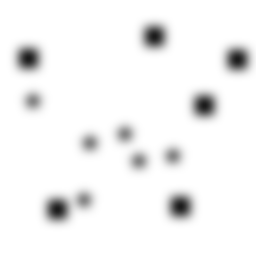
Squares: 6
Triangles: 0
Stars: 6
Total shapes: 12